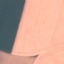
Land use / land cover: AnnualCrop